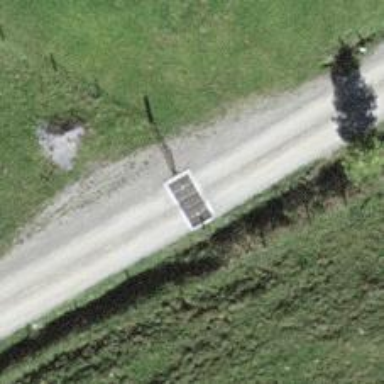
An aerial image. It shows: Cattle grid barrier.